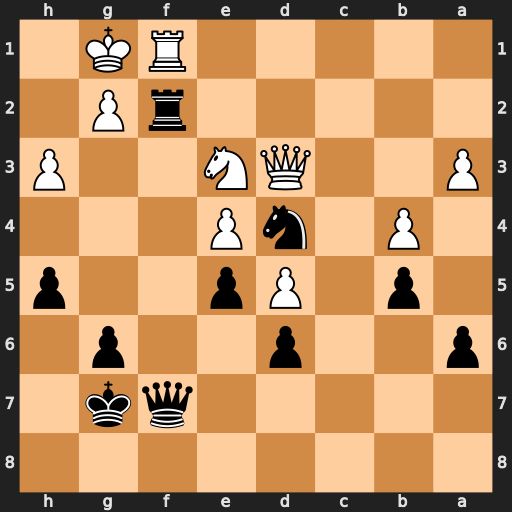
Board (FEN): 8/5qk1/p2p2p1/1p1Pp2p/1P1nP3/P2QN2P/5rP1/5RK1
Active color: b
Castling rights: -
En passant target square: -
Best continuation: Ne2+ Qxe2 Rxe2 Rxf7+ Kxf7